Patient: sex M, age 57
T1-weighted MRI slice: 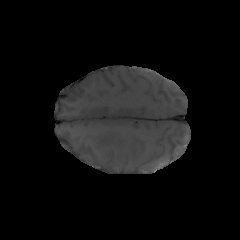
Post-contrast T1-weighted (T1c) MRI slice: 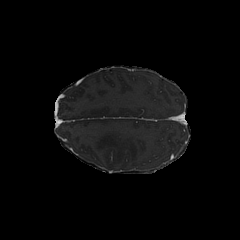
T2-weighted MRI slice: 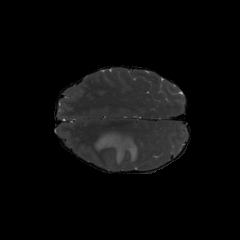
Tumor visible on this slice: yes
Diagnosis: Glioblastoma, IDH-wildtype
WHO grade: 4